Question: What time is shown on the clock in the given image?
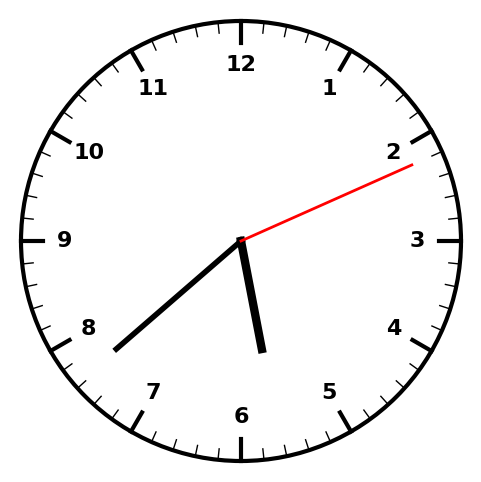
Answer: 05:38:11